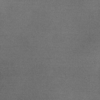
Label: dusty